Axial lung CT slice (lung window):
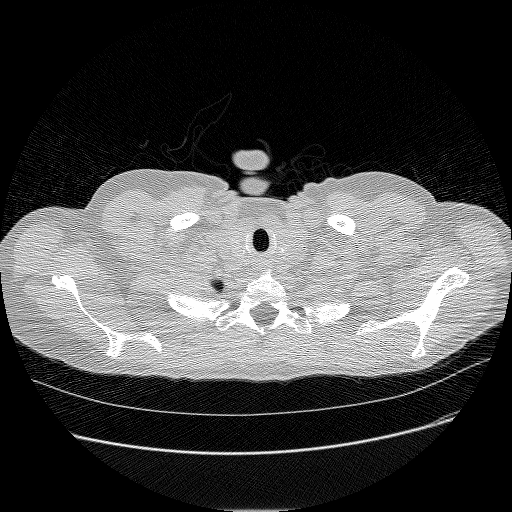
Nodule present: no